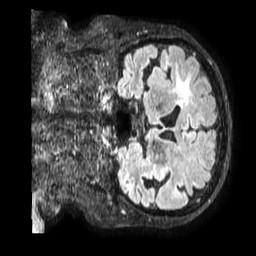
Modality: FLAIR
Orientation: coronal
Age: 71
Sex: female
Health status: ill
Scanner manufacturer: philips
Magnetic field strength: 3 T
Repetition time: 4.8 s
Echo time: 0.34 s